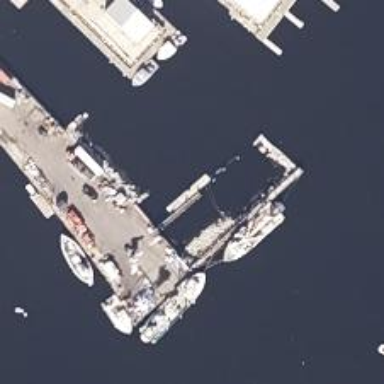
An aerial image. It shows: Man-made pier.